Question: Count the number of objects in the diagram.
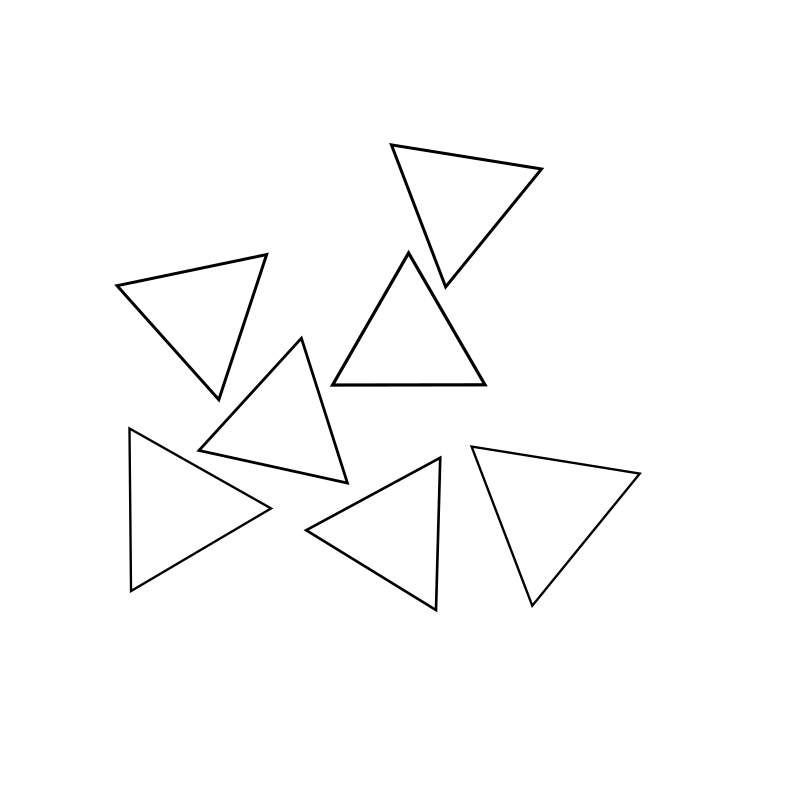
Answer: 7